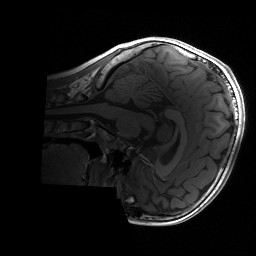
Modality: T1w
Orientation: sagittal
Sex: male
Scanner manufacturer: siemens
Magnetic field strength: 3 T
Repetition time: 1.9 s
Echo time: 0.00243 s